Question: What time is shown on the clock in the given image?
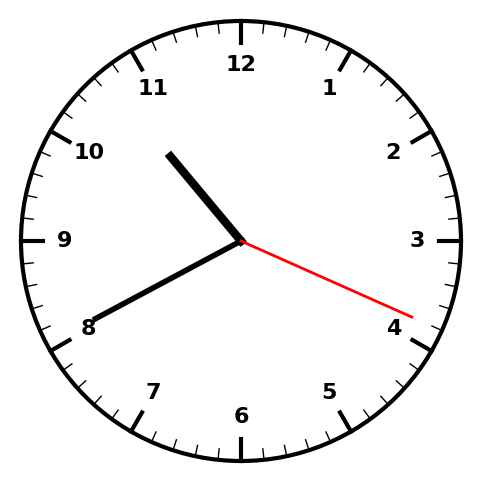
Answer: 10:40:19